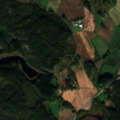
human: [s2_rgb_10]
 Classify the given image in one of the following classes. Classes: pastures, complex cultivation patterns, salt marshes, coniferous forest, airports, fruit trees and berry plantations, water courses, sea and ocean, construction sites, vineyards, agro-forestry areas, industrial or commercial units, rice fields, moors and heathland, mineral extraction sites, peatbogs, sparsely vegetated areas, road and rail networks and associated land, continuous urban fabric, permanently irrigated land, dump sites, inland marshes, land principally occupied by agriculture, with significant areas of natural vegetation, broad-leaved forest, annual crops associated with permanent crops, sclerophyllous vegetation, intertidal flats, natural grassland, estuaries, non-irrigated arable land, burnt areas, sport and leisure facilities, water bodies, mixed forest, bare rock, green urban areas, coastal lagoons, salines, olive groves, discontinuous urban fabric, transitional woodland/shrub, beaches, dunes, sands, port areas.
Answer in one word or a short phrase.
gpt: non-irrigated arable land, land principally occupied by agriculture, with significant areas of natural vegetation, coniferous forest, mixed forest